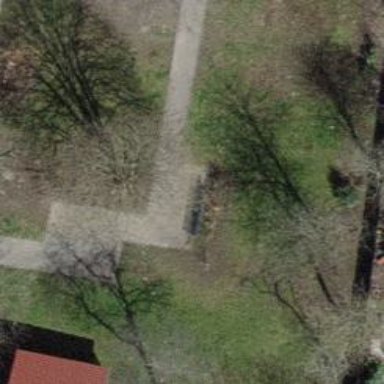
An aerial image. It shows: Bench for seating.